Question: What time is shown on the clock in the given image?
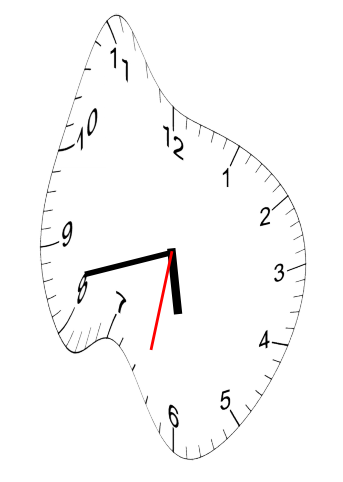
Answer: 05:42:32